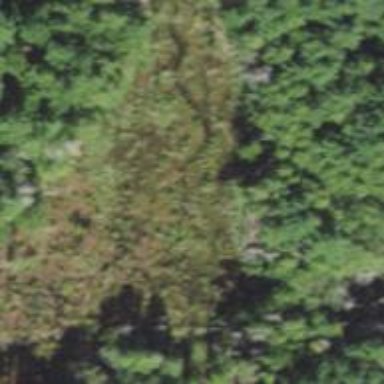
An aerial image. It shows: Swampy wetland area.